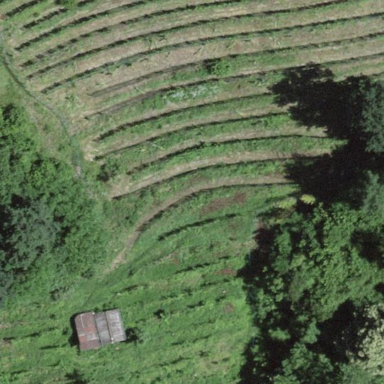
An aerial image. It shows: Vineyard.